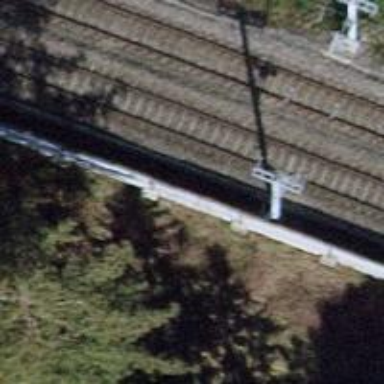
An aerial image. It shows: Railway track with contact lines for electrification.